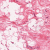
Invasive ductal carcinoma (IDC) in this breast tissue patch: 0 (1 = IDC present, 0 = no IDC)